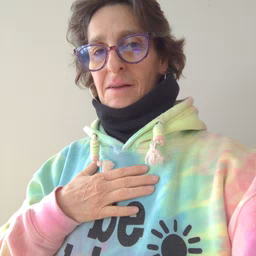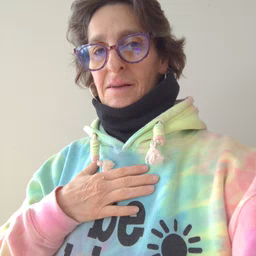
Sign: fast